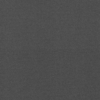
Label: dusty